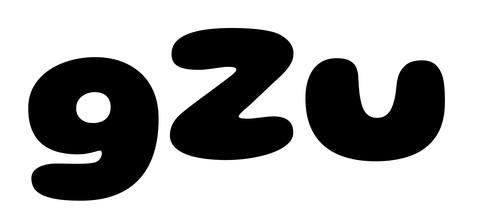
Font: Gluten_ExtraBold